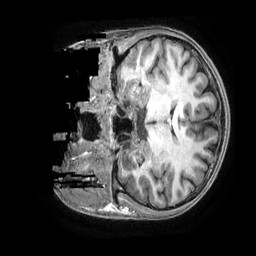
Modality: T1w
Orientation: coronal
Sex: male
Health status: healthy
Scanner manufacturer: ge